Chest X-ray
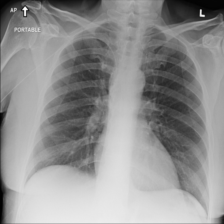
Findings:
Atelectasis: negative
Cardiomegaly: negative
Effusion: negative
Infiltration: negative
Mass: negative
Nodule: negative
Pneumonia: negative
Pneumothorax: negative
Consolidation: negative
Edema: negative
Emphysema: negative
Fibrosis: negative
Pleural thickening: negative
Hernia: negative